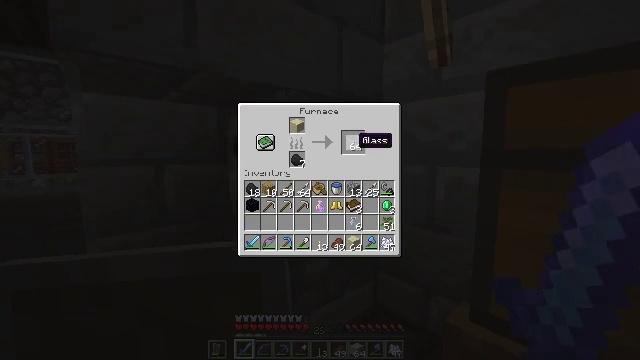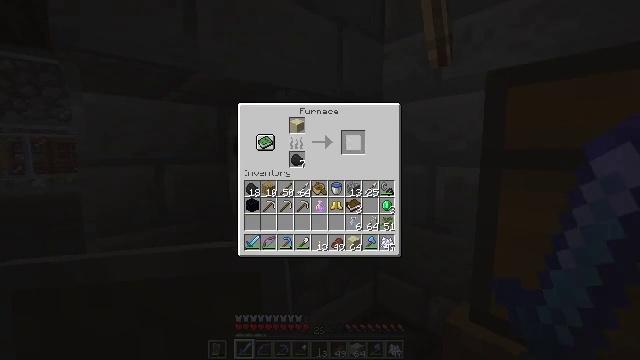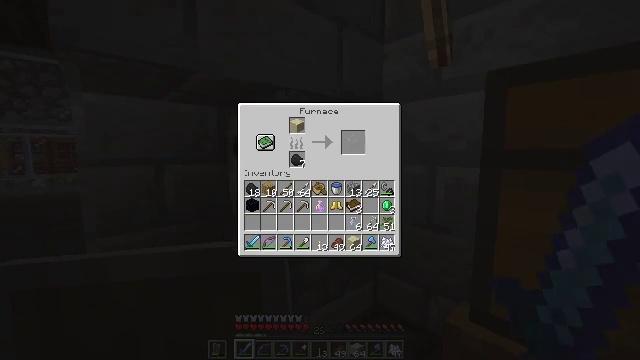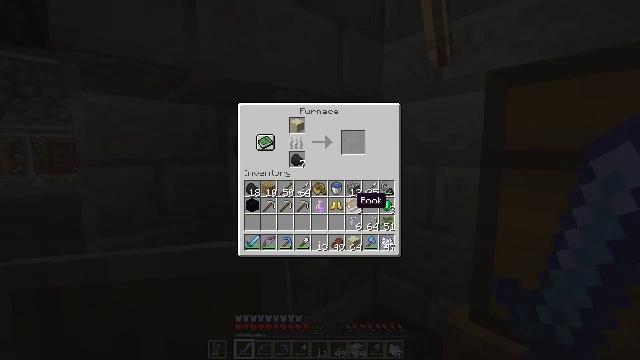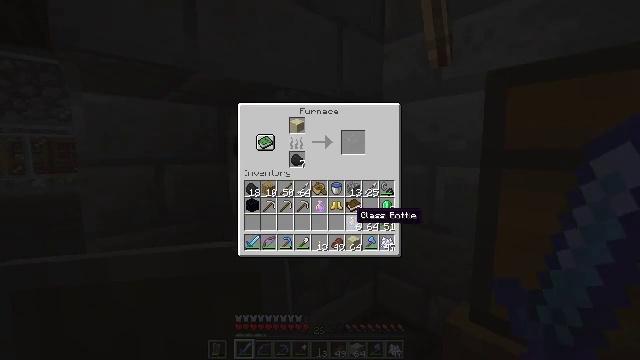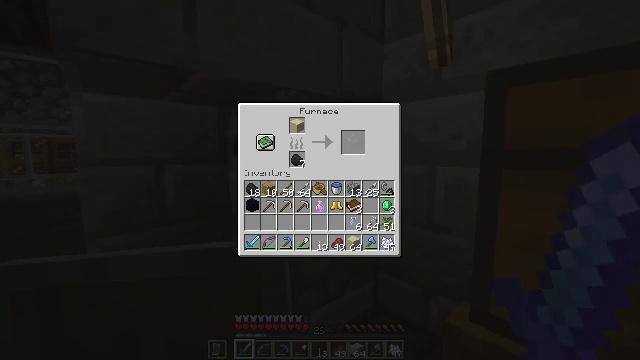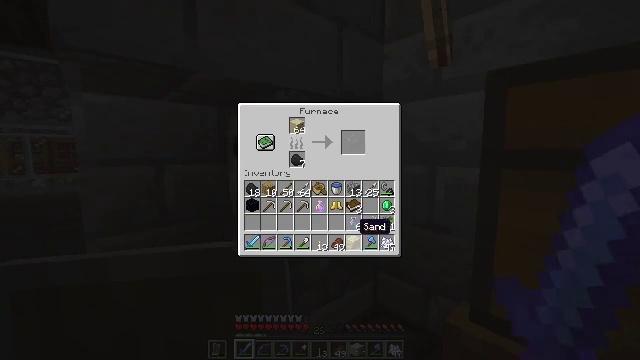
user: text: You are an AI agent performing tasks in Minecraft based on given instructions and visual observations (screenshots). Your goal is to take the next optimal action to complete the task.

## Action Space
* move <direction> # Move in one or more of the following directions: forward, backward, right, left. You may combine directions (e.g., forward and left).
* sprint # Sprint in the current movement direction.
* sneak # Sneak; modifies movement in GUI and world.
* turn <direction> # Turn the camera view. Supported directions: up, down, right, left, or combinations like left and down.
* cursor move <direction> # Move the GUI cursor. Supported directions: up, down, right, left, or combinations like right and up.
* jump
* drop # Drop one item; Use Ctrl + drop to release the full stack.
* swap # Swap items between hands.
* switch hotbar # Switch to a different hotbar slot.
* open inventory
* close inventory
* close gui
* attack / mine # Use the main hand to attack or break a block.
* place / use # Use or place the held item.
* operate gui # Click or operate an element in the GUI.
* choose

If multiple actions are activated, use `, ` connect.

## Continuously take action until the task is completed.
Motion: motion action
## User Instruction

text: craft item air
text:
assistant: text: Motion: sneak, operate gui
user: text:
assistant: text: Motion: sneak, cursor move down
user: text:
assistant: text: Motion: sneak, cursor move down
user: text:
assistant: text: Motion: sneak, cursor move down
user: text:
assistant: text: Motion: sneak, cursor move down
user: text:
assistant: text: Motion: sneak, operate gui
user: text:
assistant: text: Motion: sneak, operate gui